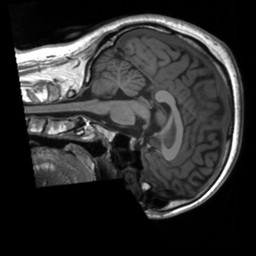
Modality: T1w
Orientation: sagittal
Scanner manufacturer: siemens
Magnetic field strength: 3 T
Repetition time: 2.3 s
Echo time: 0.00207 s